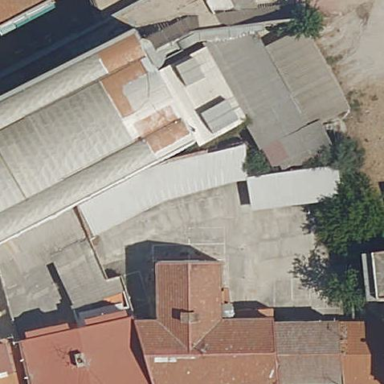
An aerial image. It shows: View of roof of building.